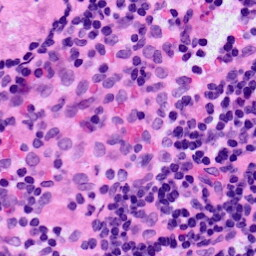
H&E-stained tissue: LymphNode